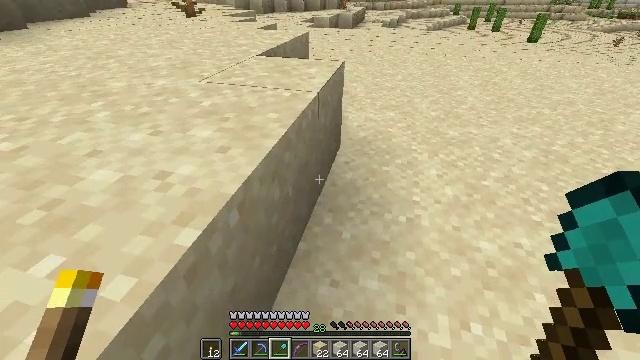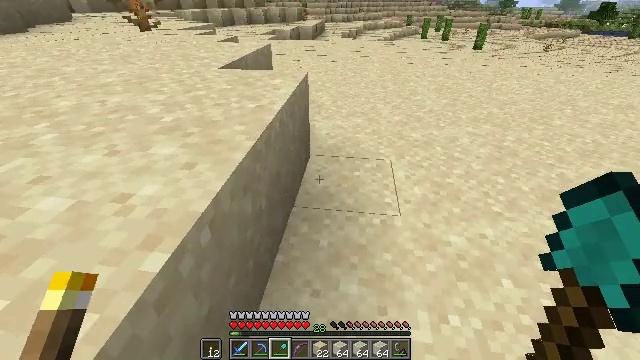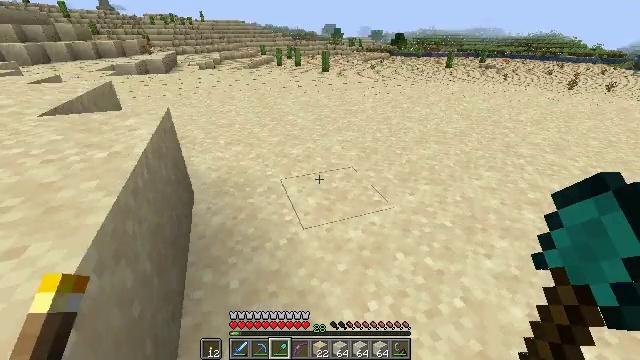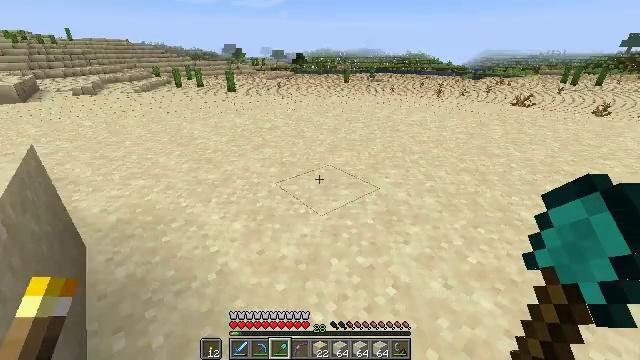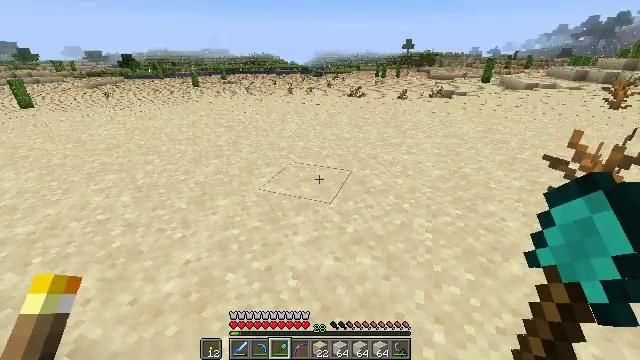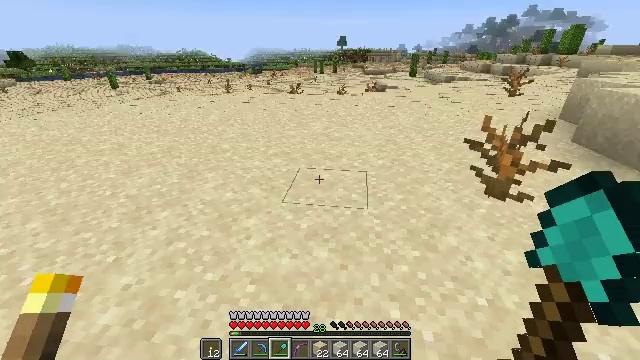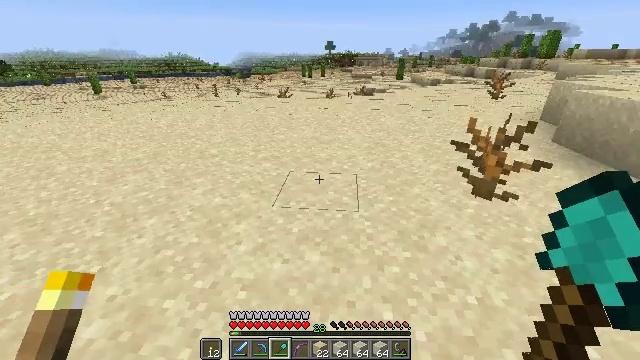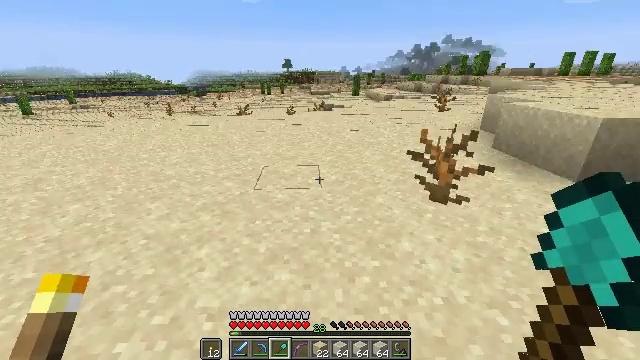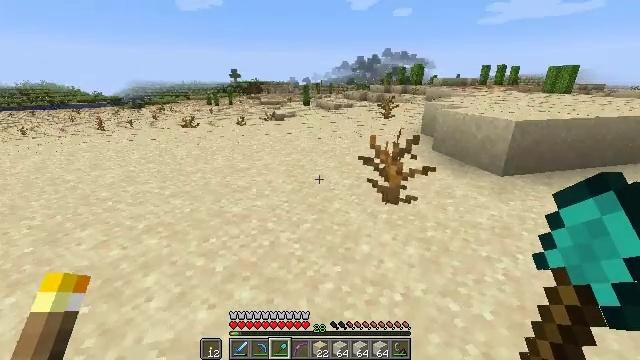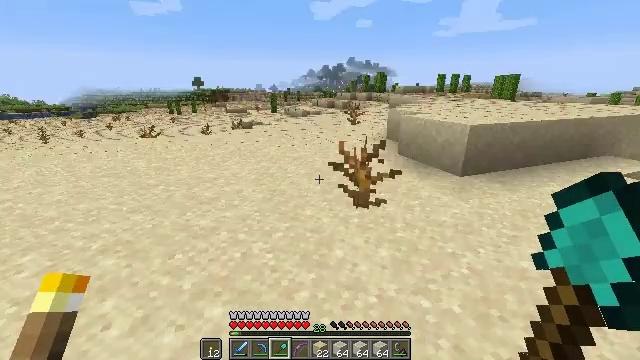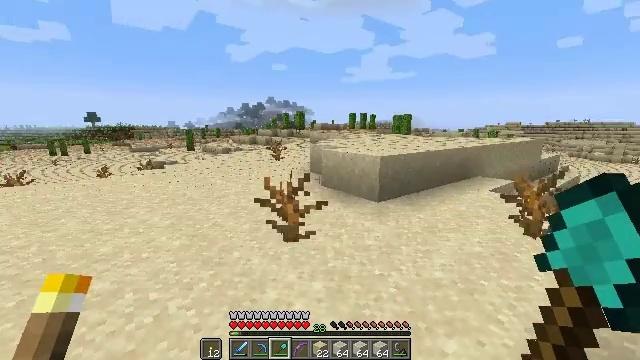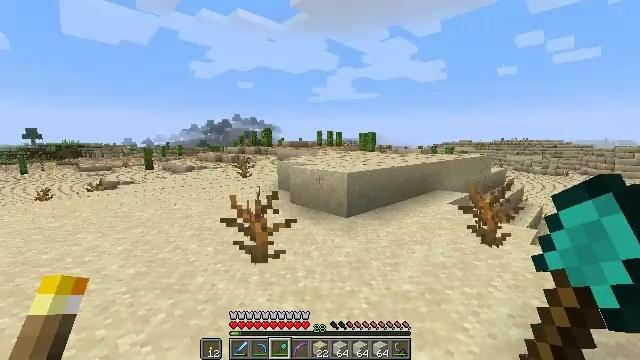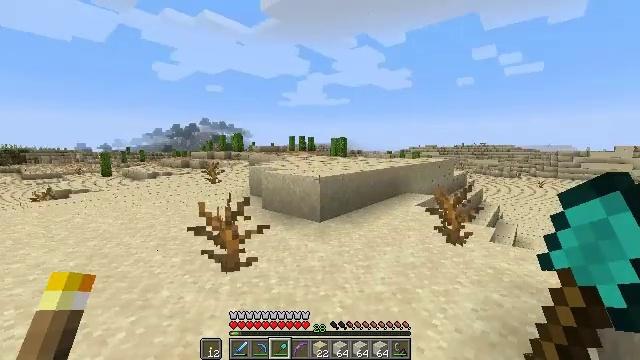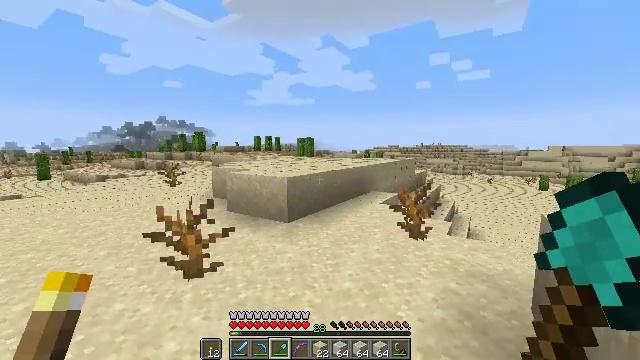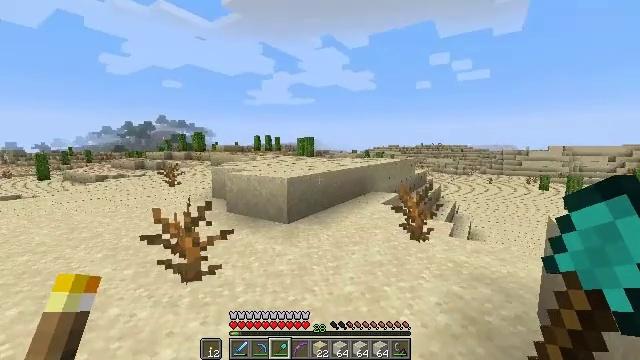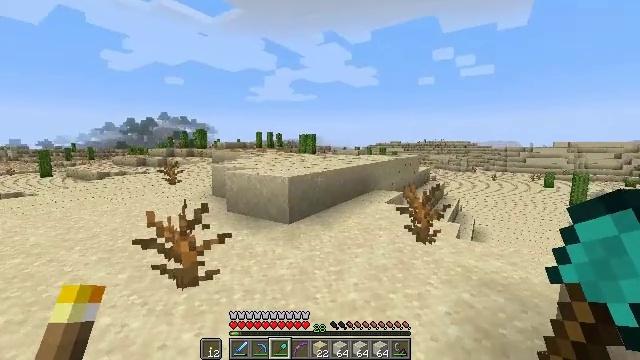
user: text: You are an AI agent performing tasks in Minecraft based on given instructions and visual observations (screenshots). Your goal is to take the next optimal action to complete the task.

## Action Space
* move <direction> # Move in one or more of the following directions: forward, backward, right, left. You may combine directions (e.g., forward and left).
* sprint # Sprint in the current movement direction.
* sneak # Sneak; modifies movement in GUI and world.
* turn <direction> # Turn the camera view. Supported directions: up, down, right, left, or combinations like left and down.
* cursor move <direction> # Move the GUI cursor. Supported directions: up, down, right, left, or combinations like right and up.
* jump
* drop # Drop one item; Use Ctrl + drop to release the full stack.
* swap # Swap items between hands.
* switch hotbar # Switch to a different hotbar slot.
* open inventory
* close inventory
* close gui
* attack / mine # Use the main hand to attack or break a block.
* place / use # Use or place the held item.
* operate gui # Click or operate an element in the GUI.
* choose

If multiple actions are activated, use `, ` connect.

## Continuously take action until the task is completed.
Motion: motion action
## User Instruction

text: Break the dead bush for sticks.
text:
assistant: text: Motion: turn right and up
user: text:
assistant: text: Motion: turn right and up
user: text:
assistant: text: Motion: turn right and up
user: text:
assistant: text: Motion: turn right
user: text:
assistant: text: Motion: turn right
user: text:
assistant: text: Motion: turn right
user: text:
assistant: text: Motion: turn right and up
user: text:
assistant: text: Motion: turn right and up
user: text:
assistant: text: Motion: turn right and up
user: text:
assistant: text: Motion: turn right and up
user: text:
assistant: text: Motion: turn right and up
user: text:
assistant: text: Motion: turn right and up
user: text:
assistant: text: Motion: turn right
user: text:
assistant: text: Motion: move forward
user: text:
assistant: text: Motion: move forward
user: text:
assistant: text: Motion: move forward, turn left and down
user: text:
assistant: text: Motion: move forward, turn left and down
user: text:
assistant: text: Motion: move forward, turn left and down
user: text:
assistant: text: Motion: move forward, turn left and down
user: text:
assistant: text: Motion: move forward, turn left and down
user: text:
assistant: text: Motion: turn left and down
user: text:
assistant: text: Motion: attack / mine
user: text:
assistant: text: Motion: turn right, attack / mine
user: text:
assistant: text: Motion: turn right and up
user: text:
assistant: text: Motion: turn right and up
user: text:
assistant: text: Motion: turn right and up
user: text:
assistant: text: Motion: turn right and up
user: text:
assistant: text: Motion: turn right and down
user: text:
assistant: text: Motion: turn right and down
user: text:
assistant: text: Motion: turn right and down